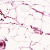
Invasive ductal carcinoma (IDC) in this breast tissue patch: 0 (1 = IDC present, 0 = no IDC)